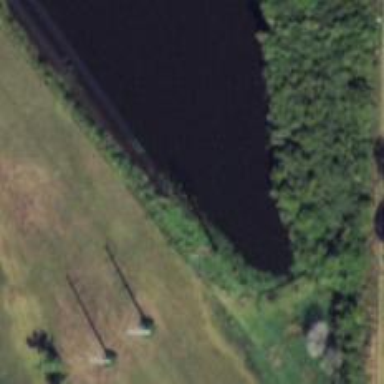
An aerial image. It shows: Power tower.